Field crop: maize
Growth stage: 1
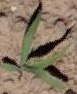
Species: maize